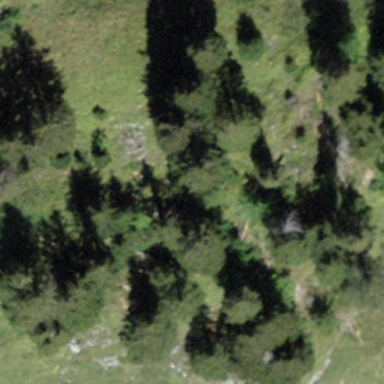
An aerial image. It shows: Patch of scrub vegetation.